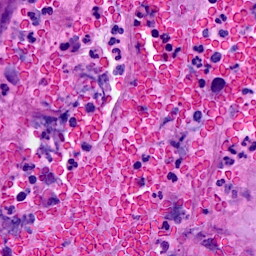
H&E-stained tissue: Breast